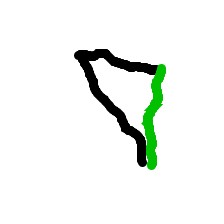
Shape: triangle